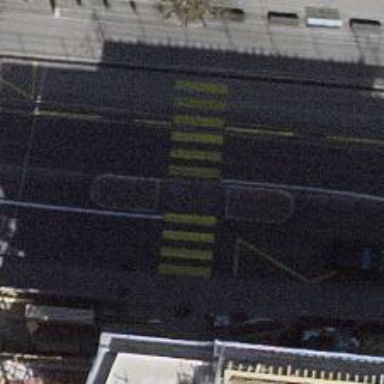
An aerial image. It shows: Marked zebra crossing with island and markings.